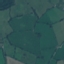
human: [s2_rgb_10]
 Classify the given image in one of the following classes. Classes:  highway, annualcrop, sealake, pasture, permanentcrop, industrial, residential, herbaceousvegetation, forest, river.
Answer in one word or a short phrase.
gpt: Pasture